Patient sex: M
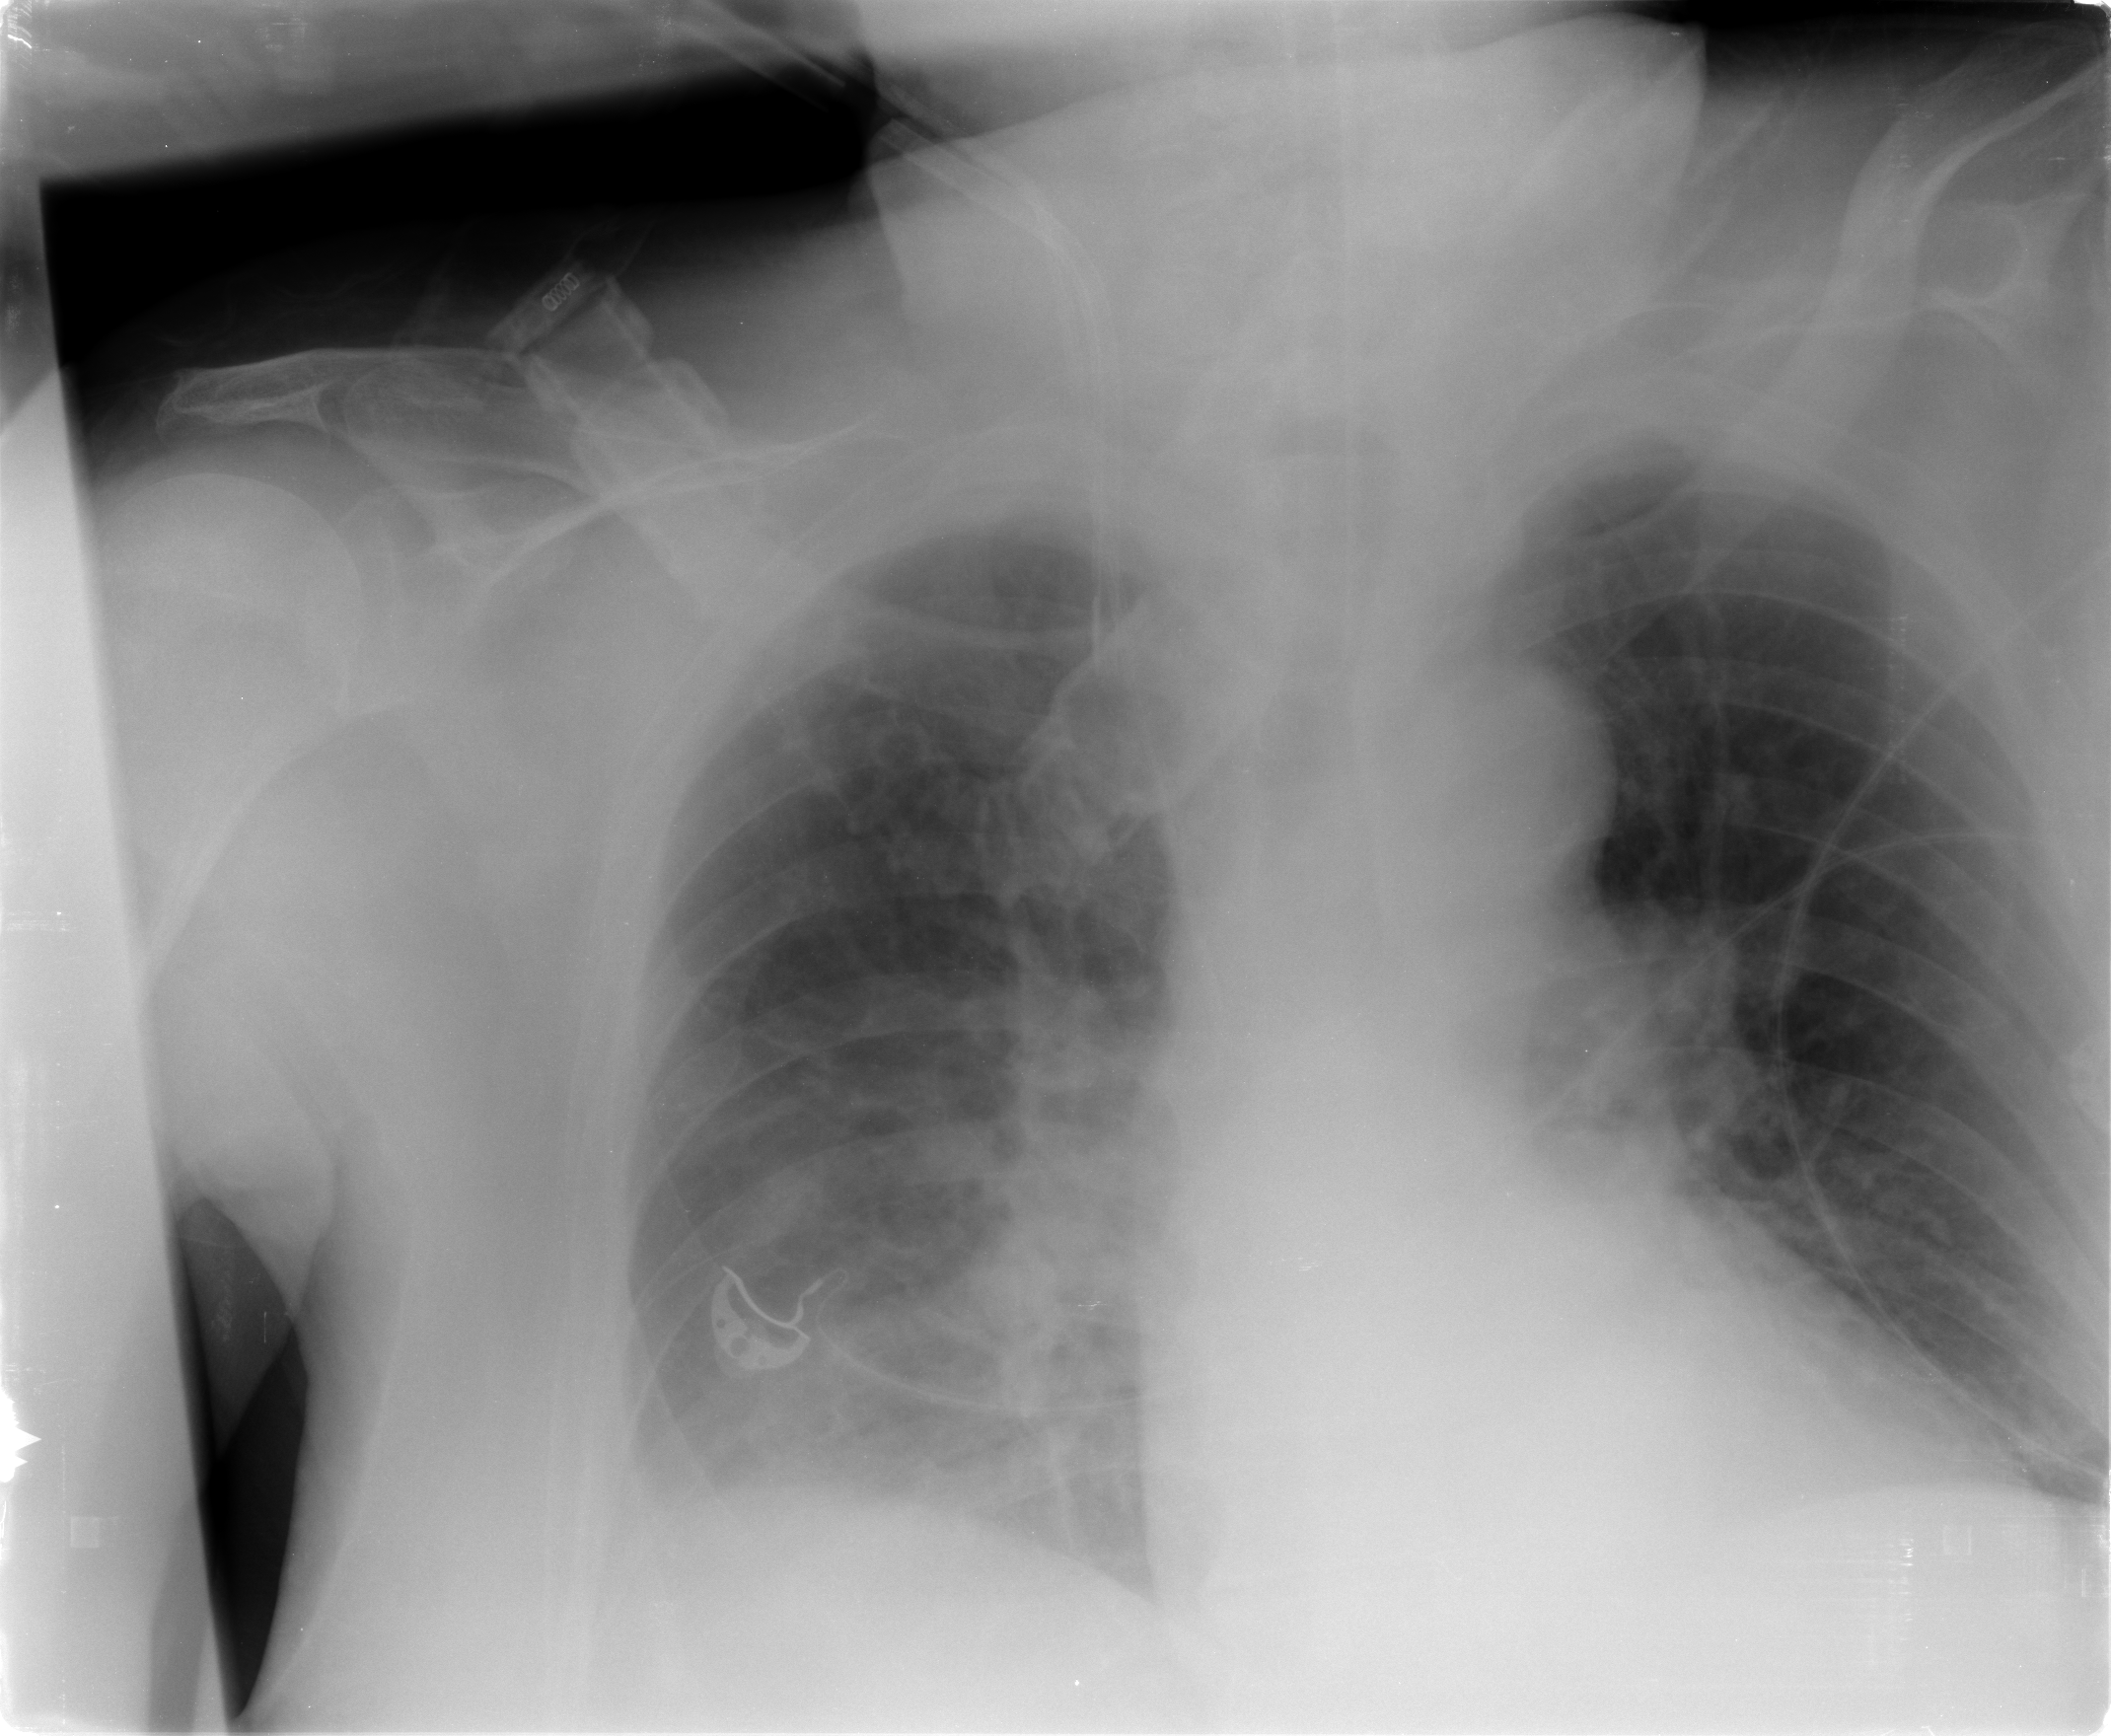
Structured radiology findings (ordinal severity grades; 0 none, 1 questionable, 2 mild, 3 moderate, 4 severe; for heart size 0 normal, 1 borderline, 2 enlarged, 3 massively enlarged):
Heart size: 0
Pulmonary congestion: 0
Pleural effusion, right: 2
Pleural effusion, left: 0
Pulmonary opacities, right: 0
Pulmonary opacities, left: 0
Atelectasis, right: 2
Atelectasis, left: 0